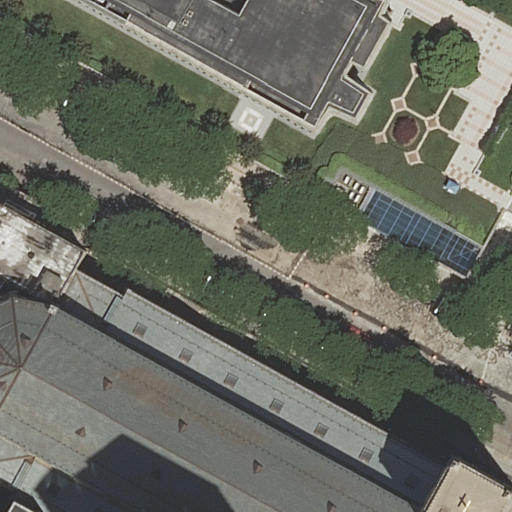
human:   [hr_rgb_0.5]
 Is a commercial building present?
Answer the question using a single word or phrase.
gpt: no

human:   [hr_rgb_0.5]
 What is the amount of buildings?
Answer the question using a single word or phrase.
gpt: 4

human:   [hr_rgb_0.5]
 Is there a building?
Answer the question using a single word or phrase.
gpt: yes

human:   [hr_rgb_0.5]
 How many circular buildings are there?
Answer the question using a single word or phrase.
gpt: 0

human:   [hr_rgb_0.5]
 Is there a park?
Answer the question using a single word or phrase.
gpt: yes

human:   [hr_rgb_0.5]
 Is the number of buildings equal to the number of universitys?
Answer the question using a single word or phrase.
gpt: no

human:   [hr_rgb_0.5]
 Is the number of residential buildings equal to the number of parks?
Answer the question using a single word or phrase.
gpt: no

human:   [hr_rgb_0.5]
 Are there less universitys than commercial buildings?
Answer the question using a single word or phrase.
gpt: no

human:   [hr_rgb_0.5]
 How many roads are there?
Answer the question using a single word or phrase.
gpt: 4

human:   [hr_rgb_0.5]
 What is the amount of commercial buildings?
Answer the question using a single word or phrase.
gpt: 0

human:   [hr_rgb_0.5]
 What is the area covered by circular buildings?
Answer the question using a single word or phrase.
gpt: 0m2

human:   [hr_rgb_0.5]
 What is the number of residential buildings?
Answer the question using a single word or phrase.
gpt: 2

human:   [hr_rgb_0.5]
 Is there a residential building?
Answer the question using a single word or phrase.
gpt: yes

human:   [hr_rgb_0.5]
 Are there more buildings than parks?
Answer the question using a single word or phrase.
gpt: yes

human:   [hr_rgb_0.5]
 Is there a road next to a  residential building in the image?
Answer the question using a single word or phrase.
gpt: yes

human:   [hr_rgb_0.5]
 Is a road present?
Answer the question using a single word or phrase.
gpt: yes

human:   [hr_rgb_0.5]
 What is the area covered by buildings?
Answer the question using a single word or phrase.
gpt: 1757m2

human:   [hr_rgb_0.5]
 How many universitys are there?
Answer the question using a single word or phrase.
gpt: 1

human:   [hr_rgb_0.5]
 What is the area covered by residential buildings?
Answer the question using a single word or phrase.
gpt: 970m2

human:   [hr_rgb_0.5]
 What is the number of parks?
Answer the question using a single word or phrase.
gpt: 1

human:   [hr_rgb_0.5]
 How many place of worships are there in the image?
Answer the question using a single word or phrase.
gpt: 1

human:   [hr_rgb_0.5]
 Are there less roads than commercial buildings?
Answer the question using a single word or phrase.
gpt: no

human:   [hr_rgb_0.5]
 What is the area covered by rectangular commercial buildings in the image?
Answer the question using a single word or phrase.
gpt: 0m2

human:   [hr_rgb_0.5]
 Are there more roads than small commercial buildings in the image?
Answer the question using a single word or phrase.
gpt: yes

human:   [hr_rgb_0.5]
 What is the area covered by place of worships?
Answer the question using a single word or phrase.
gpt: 732m2

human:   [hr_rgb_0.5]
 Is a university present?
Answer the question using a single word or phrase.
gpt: yes

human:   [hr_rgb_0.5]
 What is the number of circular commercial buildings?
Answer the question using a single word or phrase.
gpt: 0

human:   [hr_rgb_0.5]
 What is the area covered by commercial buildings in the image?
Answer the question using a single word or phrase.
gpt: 0m2

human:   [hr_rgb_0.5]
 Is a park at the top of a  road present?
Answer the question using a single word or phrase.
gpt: yes

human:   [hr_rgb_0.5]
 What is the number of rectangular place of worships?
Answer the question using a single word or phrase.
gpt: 0

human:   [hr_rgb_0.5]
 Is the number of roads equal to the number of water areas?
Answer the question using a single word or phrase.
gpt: no

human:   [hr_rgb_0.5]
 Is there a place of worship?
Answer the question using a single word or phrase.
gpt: yes

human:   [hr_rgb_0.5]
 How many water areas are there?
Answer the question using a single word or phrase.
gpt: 0

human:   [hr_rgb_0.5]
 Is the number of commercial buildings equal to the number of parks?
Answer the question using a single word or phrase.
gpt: no

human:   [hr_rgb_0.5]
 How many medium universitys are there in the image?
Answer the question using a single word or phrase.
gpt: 0

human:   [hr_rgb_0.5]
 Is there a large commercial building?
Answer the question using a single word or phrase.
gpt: no

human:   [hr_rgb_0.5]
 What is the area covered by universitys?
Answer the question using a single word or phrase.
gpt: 724m2

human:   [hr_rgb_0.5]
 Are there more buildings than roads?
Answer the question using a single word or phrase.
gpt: no

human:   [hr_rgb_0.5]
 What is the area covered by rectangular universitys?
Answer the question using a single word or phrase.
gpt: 724m2

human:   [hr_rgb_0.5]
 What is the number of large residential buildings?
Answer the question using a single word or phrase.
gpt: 1

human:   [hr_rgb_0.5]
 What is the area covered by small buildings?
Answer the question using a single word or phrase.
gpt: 11m2

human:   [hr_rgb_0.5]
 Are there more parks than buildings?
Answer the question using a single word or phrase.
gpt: no

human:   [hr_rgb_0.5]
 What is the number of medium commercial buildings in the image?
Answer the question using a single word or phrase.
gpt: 0

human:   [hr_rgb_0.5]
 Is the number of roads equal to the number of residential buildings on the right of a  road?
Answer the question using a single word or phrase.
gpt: no

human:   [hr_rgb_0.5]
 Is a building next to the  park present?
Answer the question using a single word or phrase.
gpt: yes

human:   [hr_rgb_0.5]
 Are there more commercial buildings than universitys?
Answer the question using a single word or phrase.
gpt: no

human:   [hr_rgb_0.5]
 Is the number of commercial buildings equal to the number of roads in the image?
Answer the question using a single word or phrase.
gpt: no

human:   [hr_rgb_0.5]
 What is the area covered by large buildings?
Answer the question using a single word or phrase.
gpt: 1507m2

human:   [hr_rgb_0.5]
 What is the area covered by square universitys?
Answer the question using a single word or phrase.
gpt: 0m2

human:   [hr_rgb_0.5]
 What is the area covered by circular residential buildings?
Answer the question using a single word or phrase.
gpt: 0m2

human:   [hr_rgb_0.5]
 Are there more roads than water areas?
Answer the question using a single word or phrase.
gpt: yes

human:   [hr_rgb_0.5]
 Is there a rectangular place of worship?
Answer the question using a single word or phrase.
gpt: no

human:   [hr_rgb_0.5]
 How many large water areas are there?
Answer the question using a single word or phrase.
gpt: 0

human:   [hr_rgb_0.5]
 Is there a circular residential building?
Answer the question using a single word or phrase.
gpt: no

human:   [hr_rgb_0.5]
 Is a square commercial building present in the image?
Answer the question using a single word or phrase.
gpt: no

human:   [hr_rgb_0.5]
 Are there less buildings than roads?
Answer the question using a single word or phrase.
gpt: no

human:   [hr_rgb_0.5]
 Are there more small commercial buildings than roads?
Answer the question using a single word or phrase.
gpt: no

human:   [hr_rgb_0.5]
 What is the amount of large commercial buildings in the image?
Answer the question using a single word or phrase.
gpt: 0

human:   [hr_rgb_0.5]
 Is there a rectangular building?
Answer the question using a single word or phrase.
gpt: yes

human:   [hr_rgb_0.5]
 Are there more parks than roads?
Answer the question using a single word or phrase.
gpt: no

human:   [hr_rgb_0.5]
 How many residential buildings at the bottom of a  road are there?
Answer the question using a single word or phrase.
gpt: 2

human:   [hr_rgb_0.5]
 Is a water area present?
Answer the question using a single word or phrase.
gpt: no

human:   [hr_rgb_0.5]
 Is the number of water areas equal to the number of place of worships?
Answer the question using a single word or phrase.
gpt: no

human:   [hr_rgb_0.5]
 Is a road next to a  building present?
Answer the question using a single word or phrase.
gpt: yes